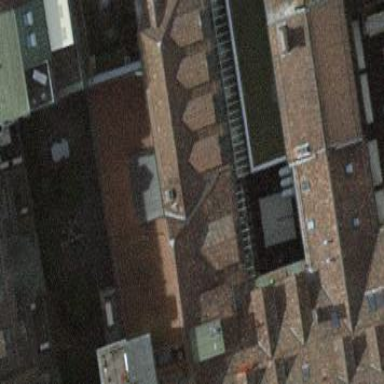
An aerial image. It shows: Building with roof tiles. The roof orientation is along the skillion shape of the building.